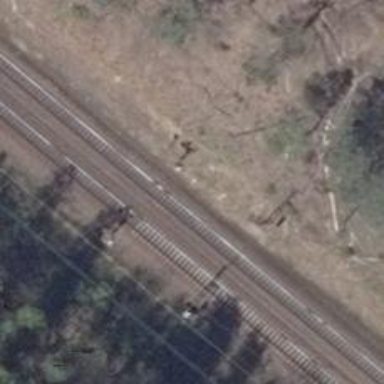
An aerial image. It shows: Railway signal.